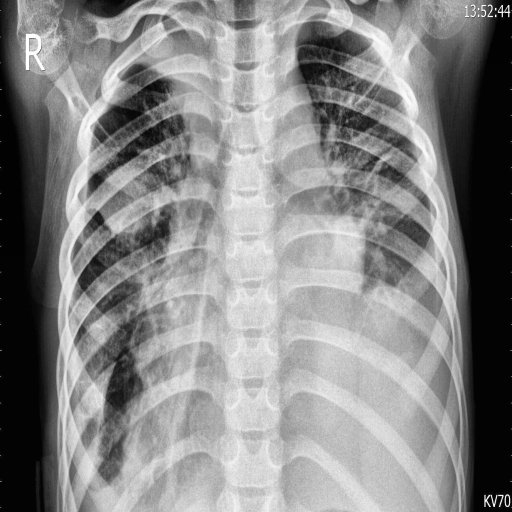
Finding: PNEUMONIA